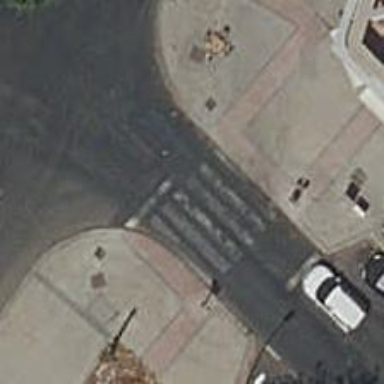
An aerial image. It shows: Zebra crossing with traffic signals. The crossing is marked by traffic lights.